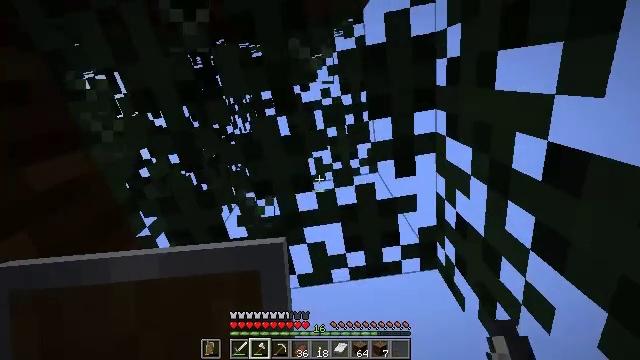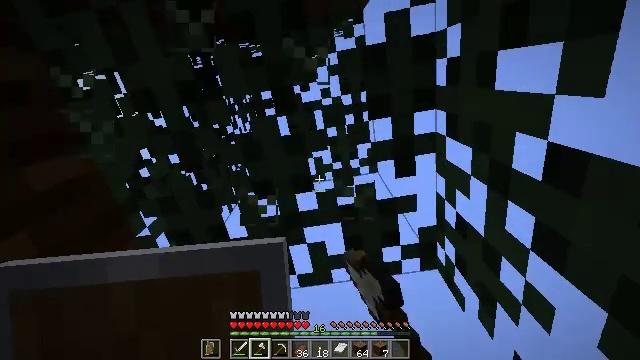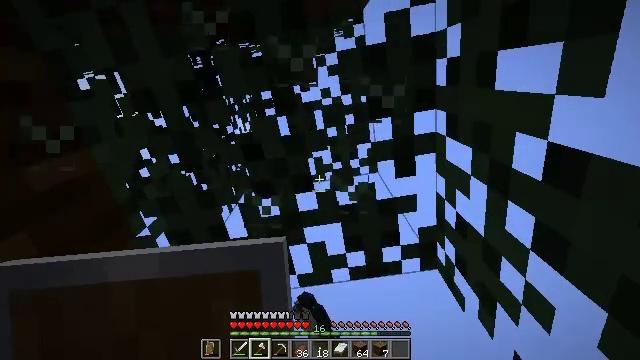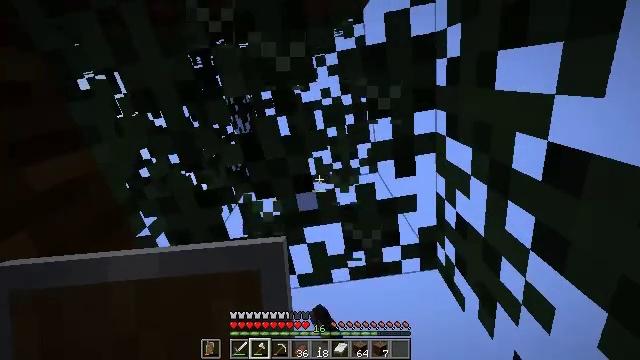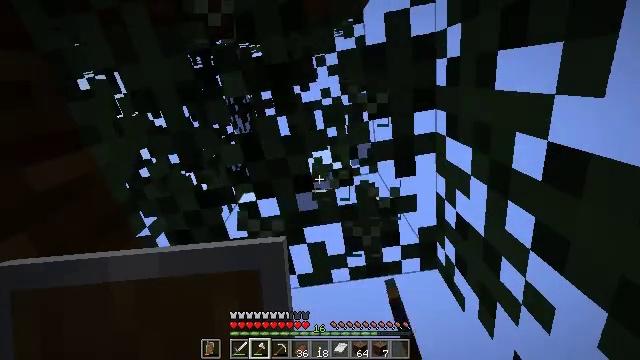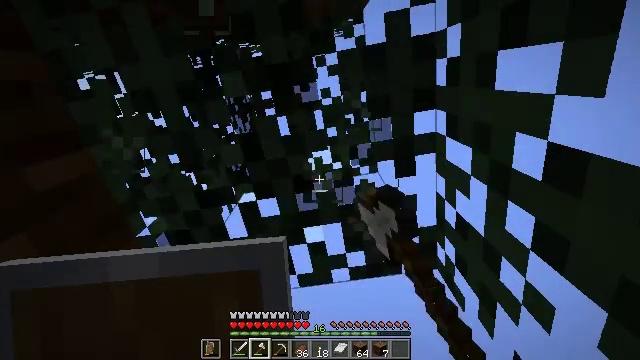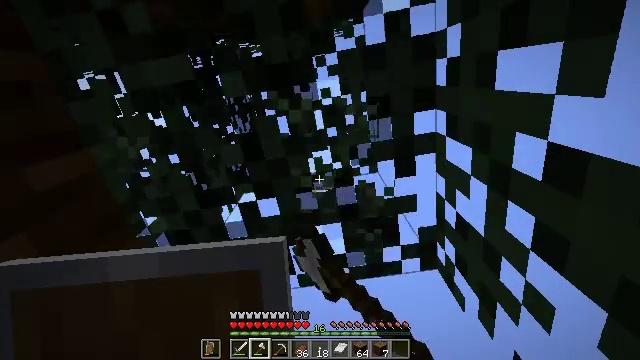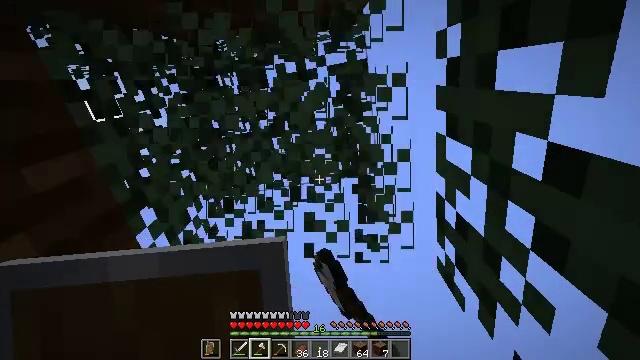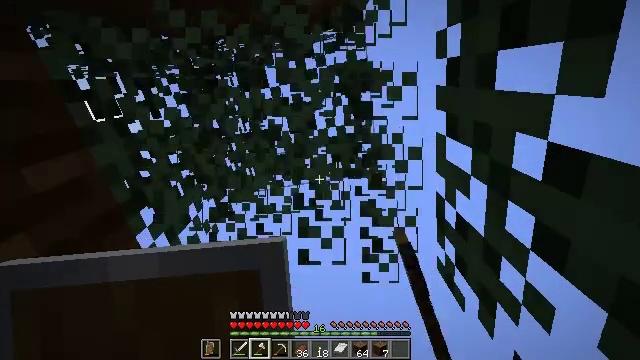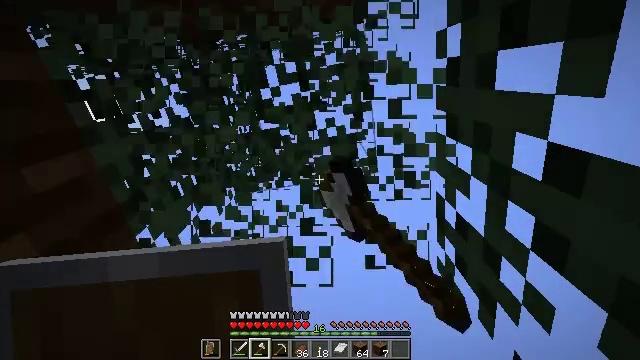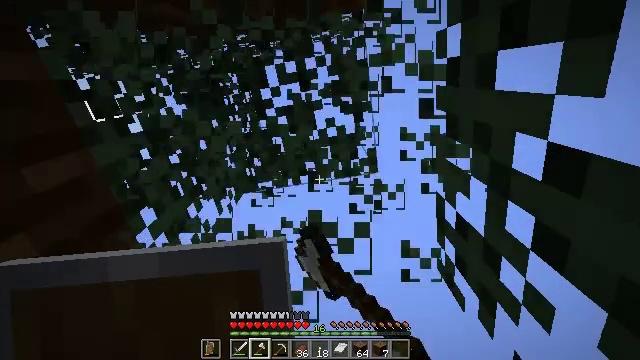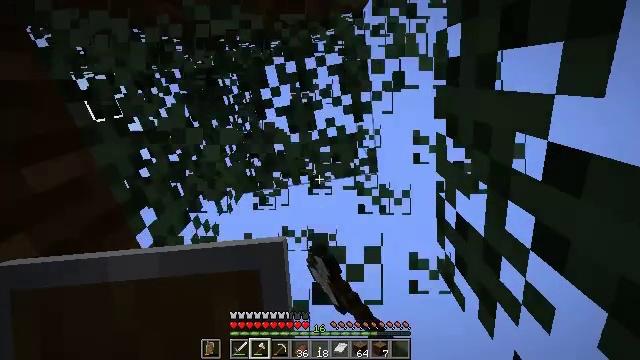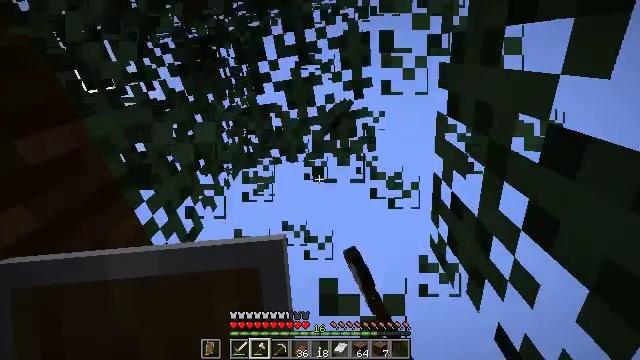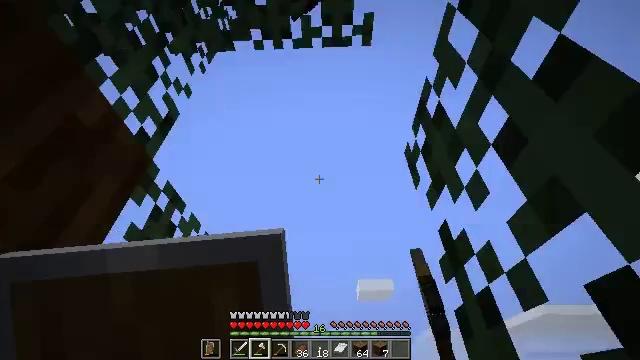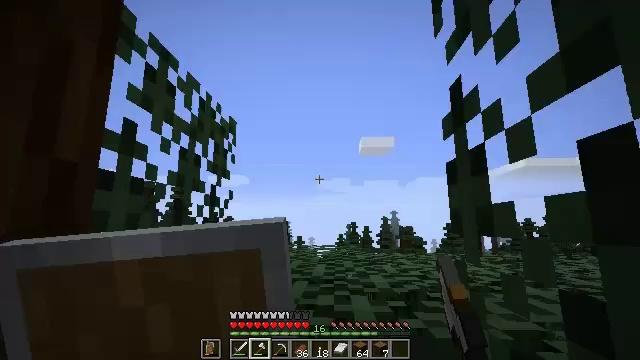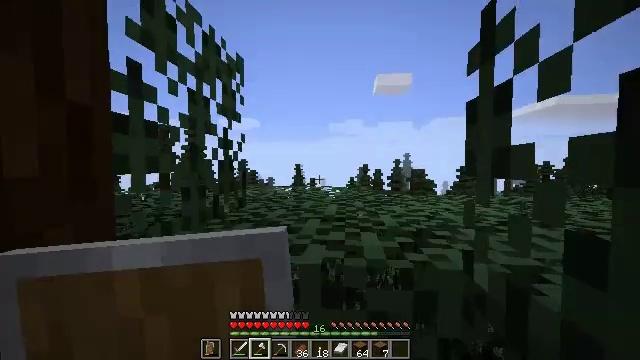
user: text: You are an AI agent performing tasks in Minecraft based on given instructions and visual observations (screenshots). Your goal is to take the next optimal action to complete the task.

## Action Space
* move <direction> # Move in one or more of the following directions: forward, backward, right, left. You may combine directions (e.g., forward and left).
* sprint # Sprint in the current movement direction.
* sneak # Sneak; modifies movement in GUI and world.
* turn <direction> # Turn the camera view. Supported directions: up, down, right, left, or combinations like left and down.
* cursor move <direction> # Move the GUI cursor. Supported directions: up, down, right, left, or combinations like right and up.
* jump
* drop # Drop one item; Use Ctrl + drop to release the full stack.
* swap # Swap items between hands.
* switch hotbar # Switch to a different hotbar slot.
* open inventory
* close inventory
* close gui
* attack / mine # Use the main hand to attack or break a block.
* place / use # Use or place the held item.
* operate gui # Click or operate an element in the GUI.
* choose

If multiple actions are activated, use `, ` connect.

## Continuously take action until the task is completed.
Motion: motion action
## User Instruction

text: Collect spruce leaves for landscaping.
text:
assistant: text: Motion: sneak, attack / mine
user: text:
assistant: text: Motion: sneak, attack / mine
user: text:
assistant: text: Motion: sneak, attack / mine
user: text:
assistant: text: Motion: sneak, attack / mine
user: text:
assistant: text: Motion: sneak, attack / mine
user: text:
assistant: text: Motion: sneak, attack / mine
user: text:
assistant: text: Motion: sneak, attack / mine
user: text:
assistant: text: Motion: sneak, attack / mine
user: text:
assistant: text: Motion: sneak, attack / mine
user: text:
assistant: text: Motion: sneak, attack / mine
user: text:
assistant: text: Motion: sneak, attack / mine
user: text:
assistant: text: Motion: sneak, turn right and down, attack / mine
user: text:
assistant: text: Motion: sneak, turn right and down, attack / mine
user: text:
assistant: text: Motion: sneak, turn left and down
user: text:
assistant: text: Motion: sneak, turn left and down
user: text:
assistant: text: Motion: sneak
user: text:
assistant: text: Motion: sneak, turn down
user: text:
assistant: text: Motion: move forward, sneak, turn down
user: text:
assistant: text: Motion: move forward, sneak
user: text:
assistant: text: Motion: move forward, sneak
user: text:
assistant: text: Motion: move forward, turn down
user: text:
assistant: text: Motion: move forward, turn down
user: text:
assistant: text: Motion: move forward, turn down
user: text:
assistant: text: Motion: move forward, jump
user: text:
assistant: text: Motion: move forward, jump
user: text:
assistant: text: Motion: move forward, jump
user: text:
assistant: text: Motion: move forward, jump
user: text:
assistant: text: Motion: move forward, jump
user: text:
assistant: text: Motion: move forward, jump
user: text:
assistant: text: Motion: move forward